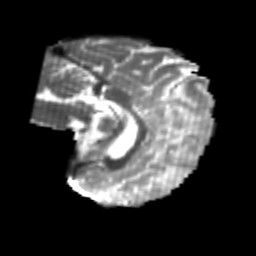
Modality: T2w
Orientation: sagittal
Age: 22
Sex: male
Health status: healthy
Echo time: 0.074 s